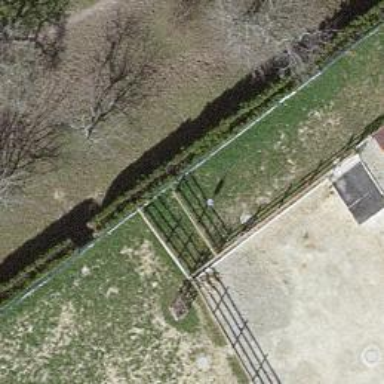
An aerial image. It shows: Hedge barrier.